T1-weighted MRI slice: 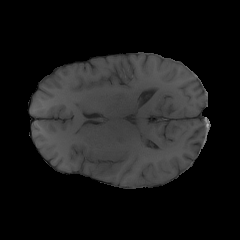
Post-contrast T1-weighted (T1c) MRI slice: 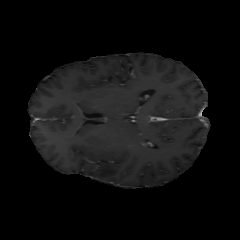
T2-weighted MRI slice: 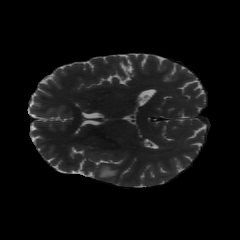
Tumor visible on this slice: yes